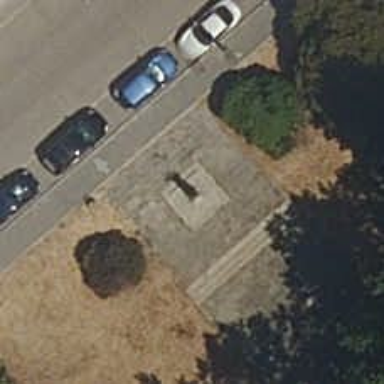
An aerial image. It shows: Historic memorial.